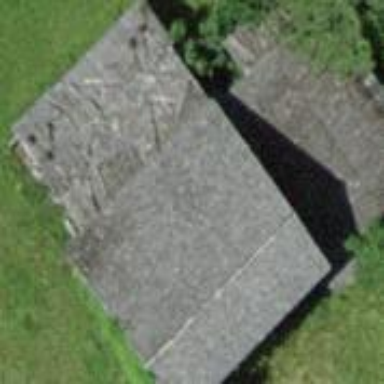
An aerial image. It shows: Shed.